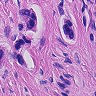
Metastatic tissue present: yes